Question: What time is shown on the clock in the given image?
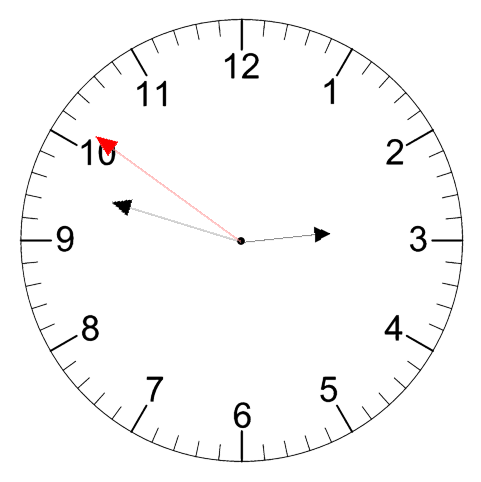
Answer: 02:47:51